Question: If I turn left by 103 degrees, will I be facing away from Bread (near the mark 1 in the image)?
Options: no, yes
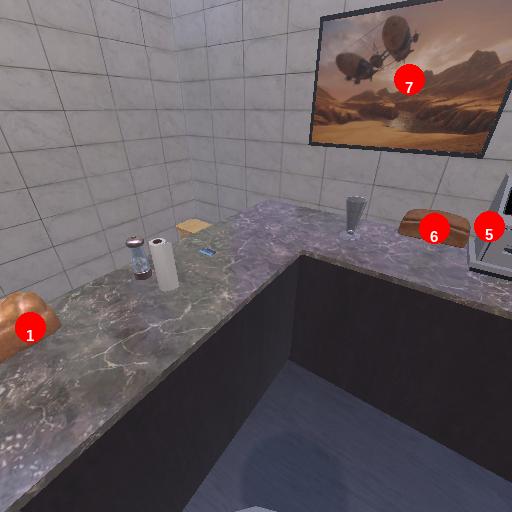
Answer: no